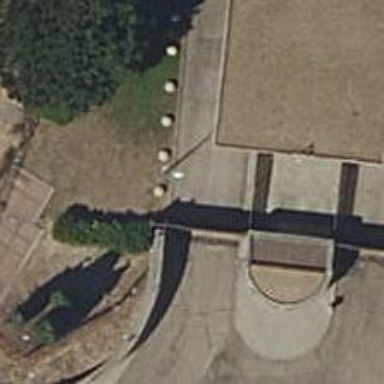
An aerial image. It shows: Gate.